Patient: sex M, age 57
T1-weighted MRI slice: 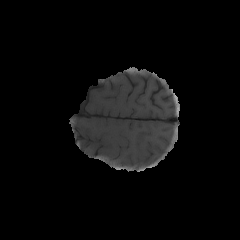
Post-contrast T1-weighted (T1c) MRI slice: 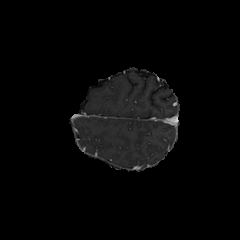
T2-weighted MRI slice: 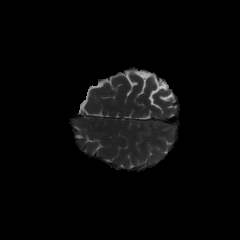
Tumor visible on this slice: no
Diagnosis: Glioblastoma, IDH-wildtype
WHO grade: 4